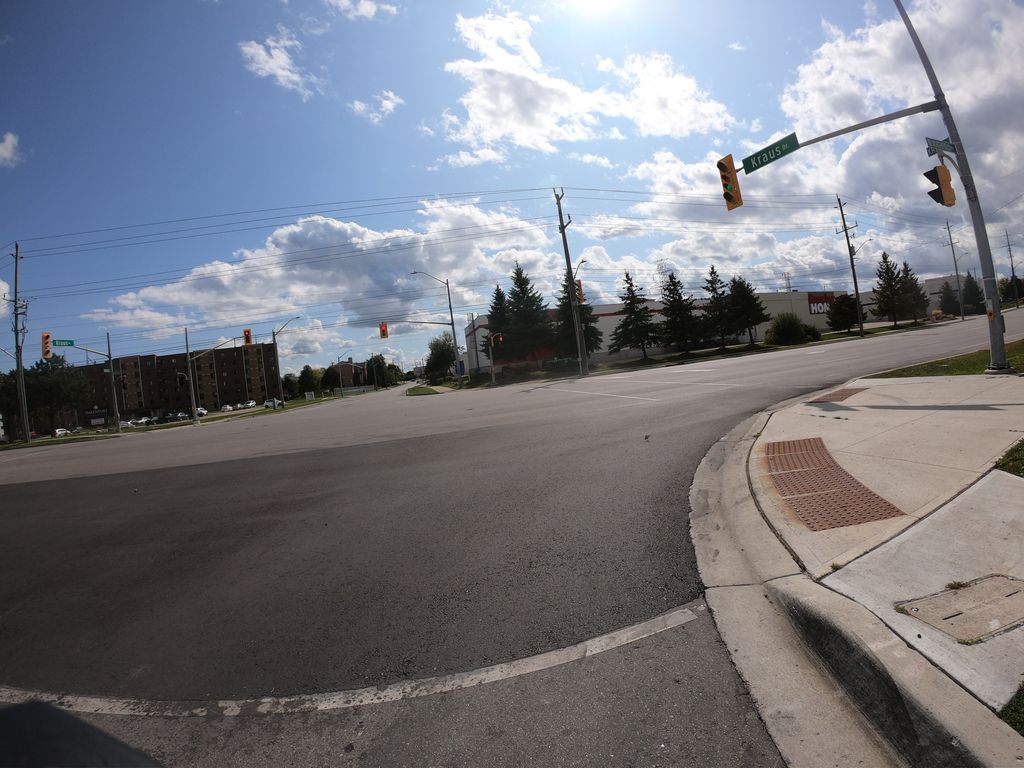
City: kitchener-waterloo